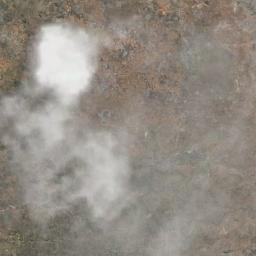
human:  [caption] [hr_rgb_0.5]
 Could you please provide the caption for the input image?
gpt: Large white clouds on land and blue sea .

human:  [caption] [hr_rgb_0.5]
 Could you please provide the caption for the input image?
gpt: The white cloud is above bare land .

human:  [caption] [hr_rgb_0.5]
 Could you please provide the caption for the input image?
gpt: The cumulus clouds are located above the city .

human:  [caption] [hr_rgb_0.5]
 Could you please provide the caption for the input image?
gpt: There is a layer of floating clouds on the sea .

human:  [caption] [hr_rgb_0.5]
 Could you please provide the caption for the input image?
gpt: There are many gauzy gray clouds over a brown land .